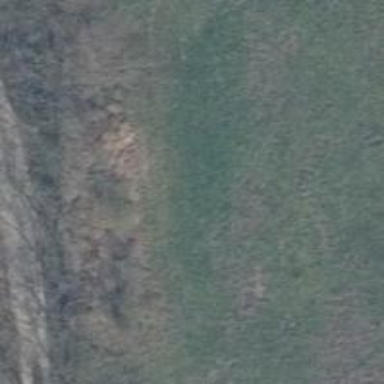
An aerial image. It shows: Row of trees in natural setting.